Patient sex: M
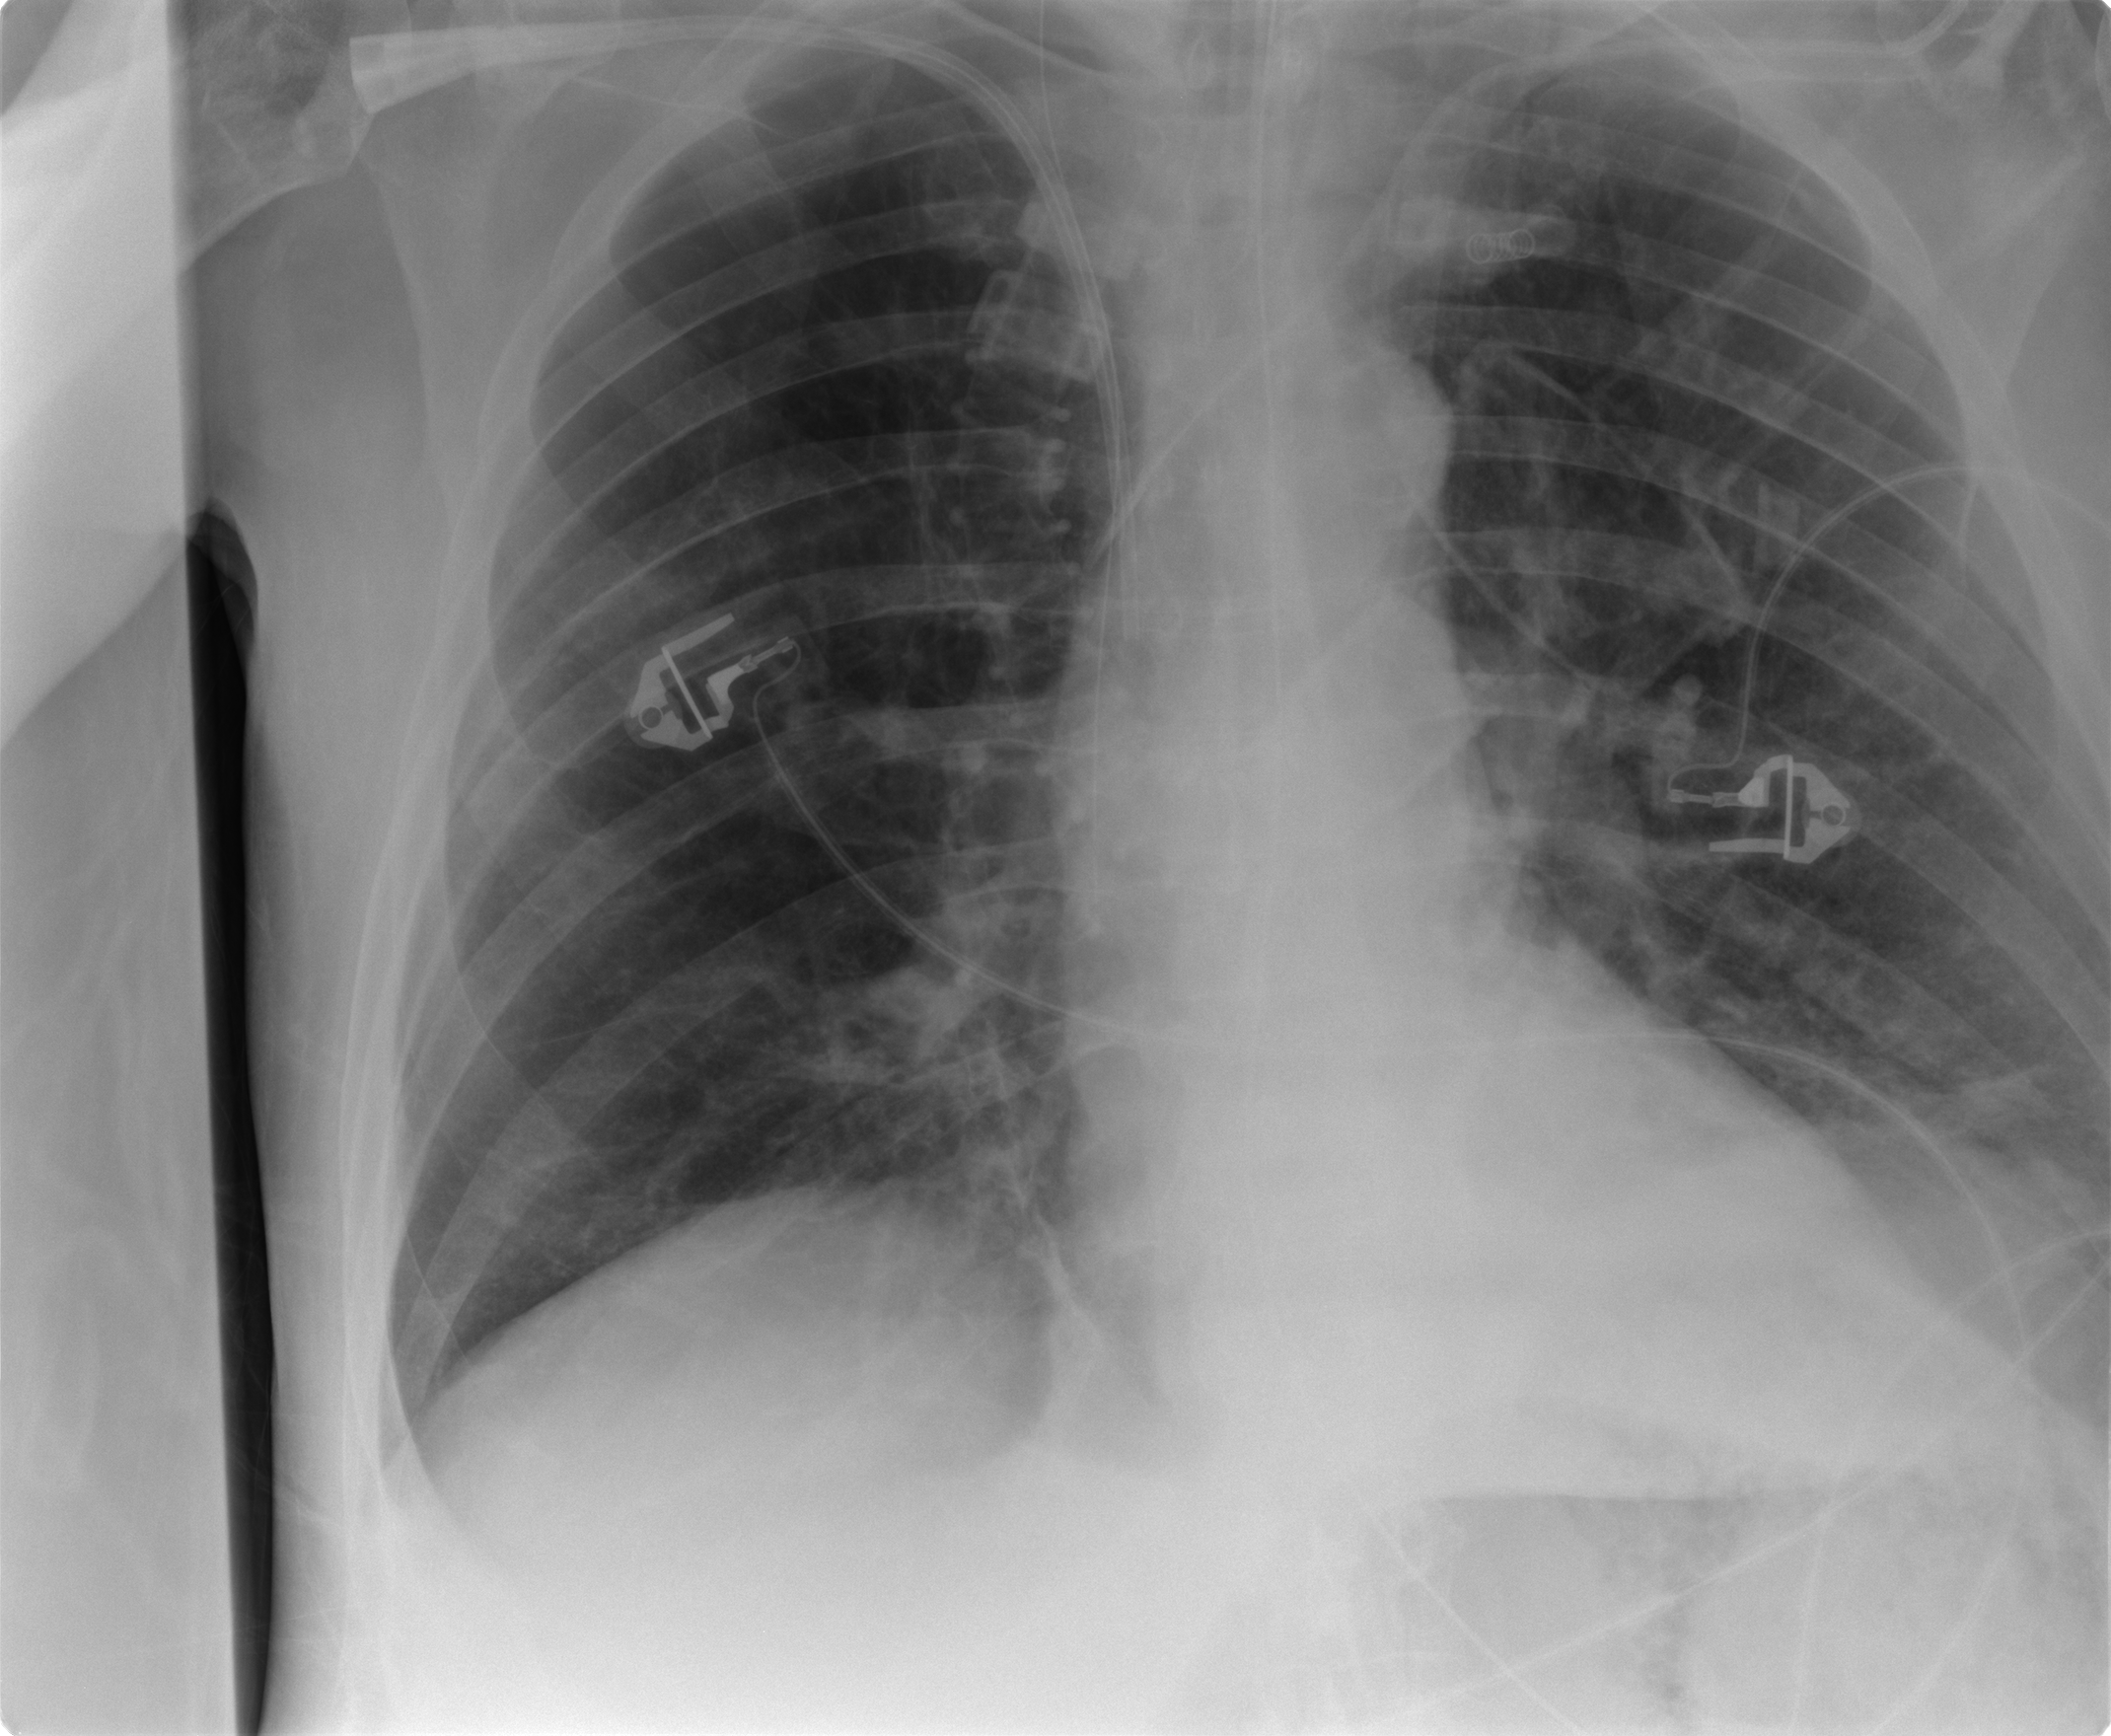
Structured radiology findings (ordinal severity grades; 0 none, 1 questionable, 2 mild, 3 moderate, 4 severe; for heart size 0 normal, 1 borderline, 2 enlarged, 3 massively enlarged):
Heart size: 0
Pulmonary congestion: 0
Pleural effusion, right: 0
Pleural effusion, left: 2
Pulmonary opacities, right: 0
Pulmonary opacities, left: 0
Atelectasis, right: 0
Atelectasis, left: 2